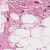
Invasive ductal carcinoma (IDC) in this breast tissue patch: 0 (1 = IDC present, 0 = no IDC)